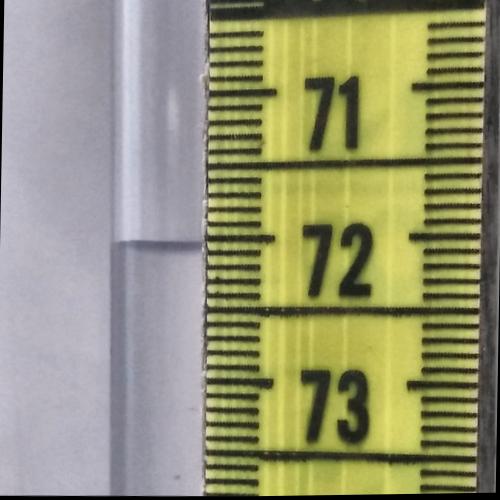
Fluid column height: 72.0 cm